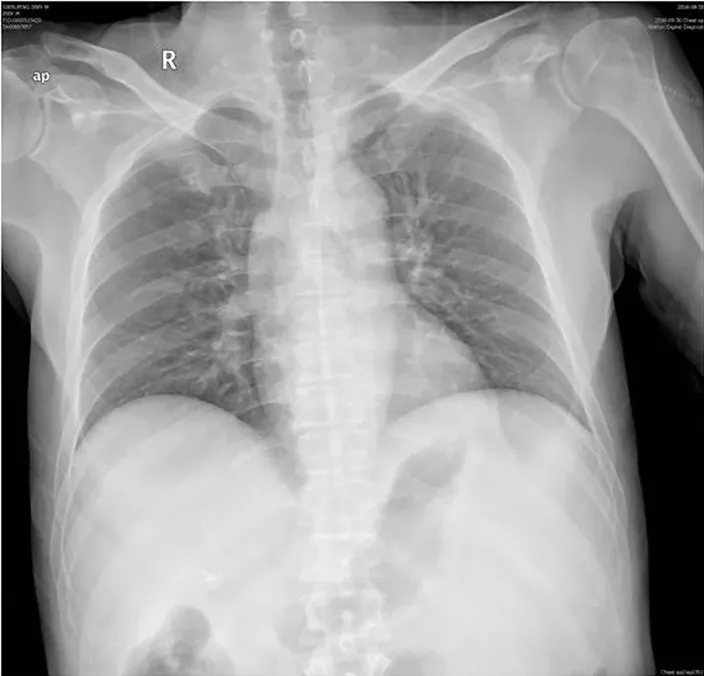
Chest radiography. The cardio-thoracic proportion of 0.47, elevating dexter diaphragm.
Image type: radiology (x_ray)